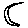
Label: moon